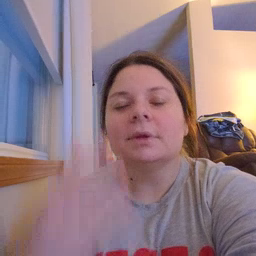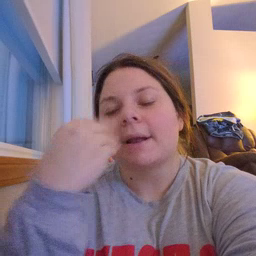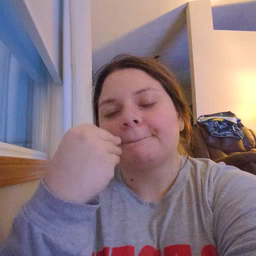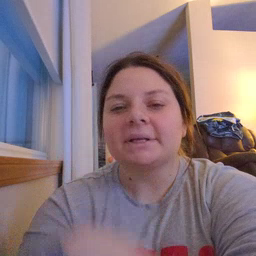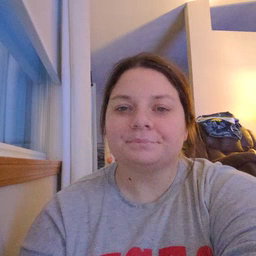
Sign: nap